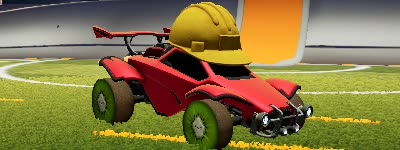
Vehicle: octane